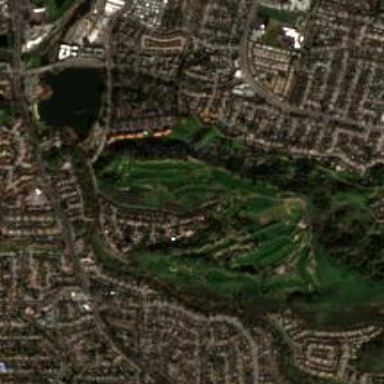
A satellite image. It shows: Golf course surrounded by greenery.